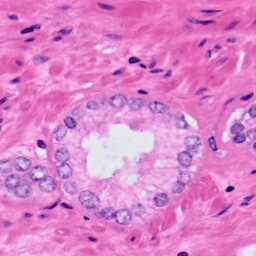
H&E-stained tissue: Prostate